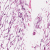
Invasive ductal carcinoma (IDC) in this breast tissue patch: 0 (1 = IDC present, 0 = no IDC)